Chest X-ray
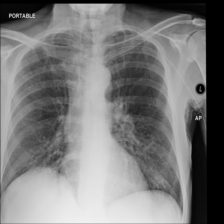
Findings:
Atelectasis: negative
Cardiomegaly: negative
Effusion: negative
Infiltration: negative
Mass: negative
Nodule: negative
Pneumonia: negative
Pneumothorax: negative
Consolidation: negative
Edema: negative
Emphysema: negative
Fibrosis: negative
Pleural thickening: negative
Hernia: negative